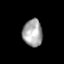
Tissue: lung
Cell type: Epithelial cells
Senescence score: 0.08791
Nuclear area (px): 520
Mean DAPI intensity: 166.798